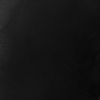
Atmospheric dust classification: not_dusty